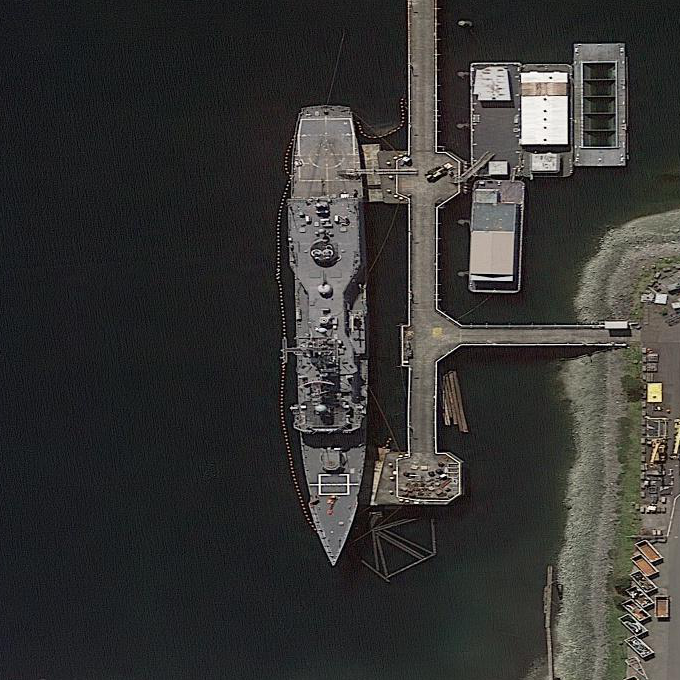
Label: cruiser